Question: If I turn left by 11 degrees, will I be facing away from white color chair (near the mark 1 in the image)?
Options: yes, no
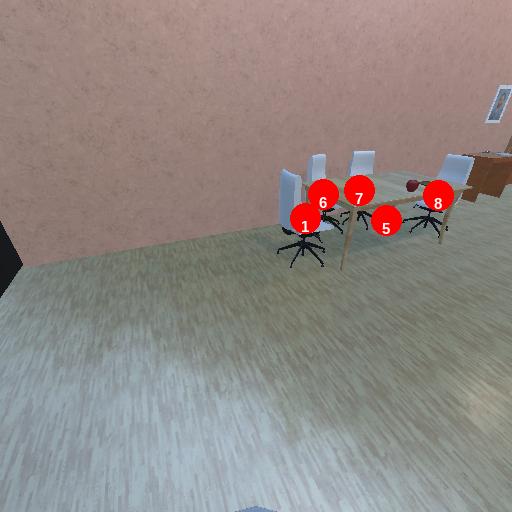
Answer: yes